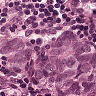
Metastatic tissue present: yes